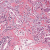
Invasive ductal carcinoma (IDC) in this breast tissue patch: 1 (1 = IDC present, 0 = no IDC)